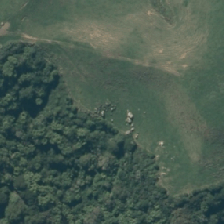
Land cover: broadleaved_indigenous_hardwood